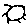
Label: sun